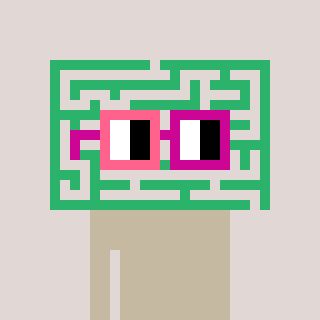
a pixel art character with square pink and red glasses, a maze-shaped head and a cold-colored body on a warm background